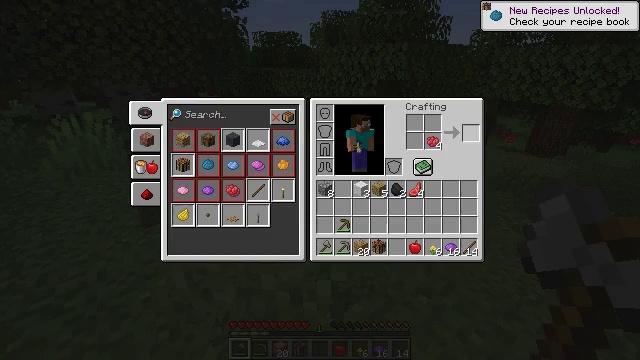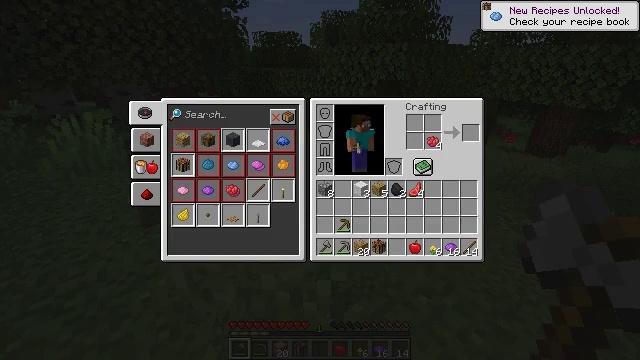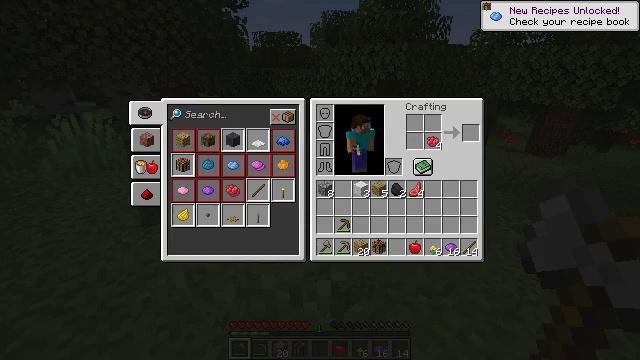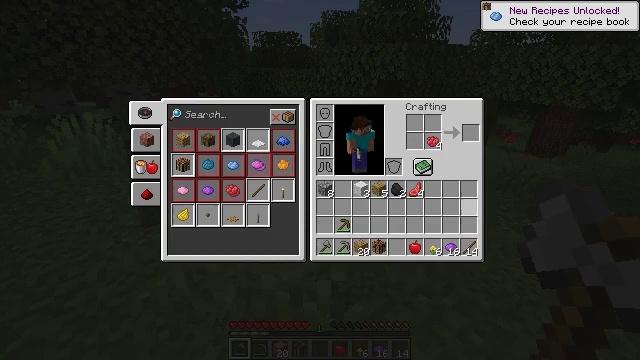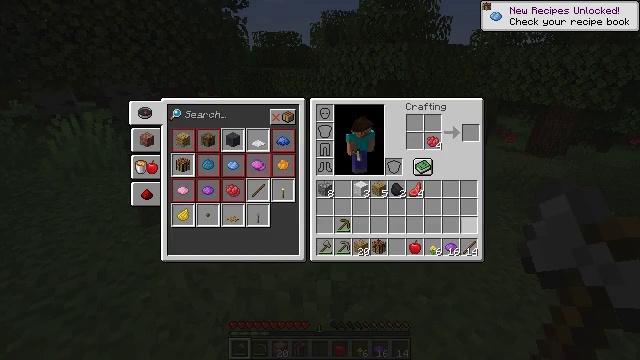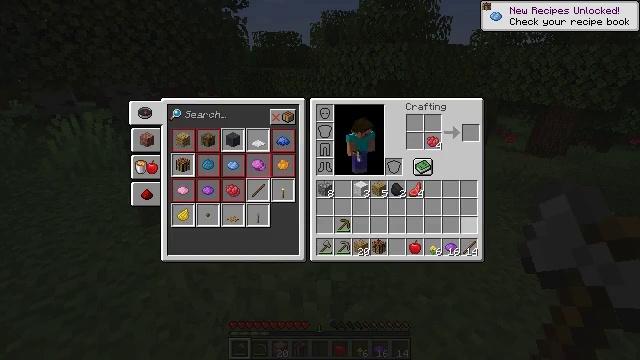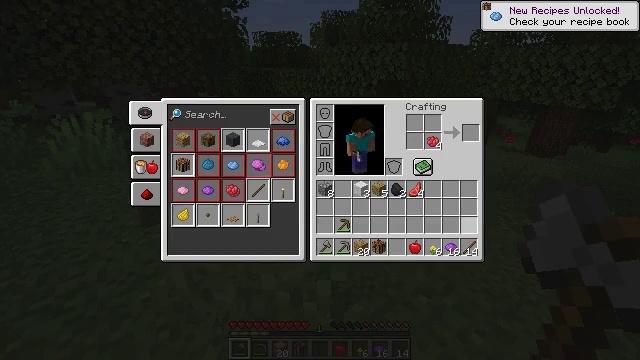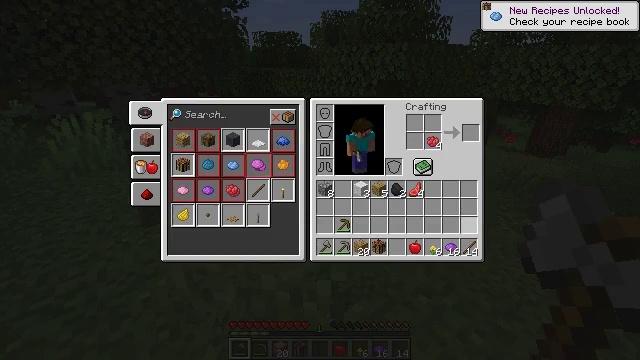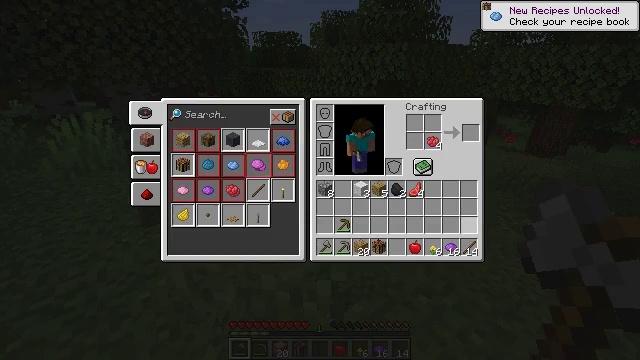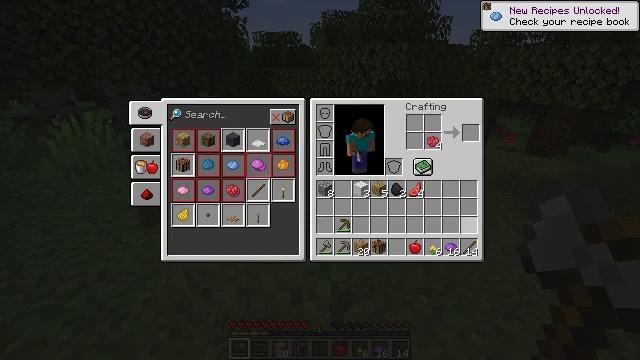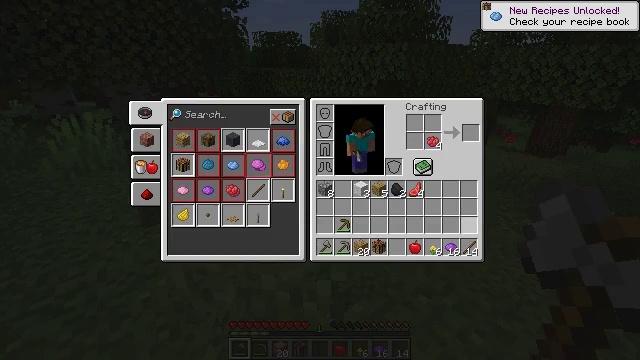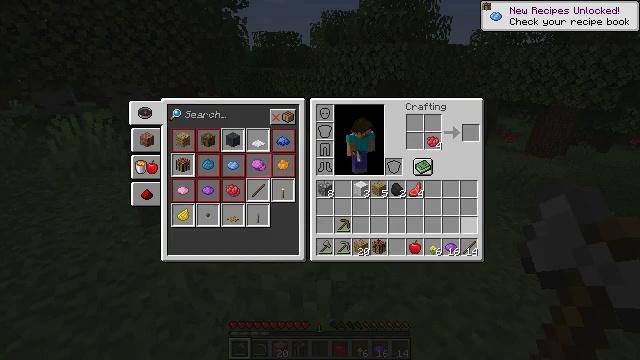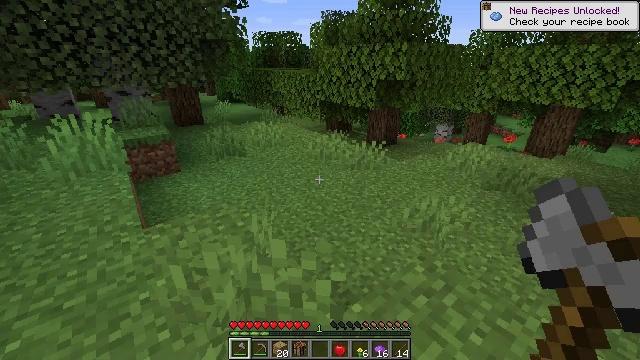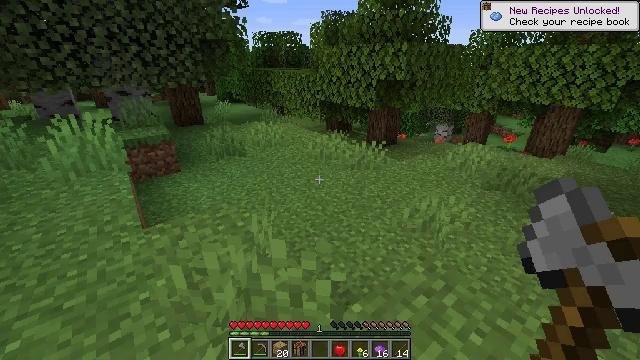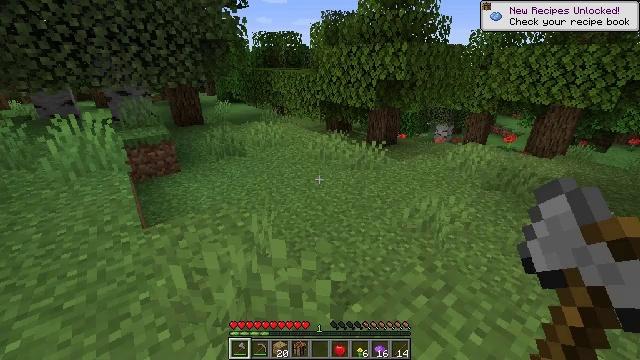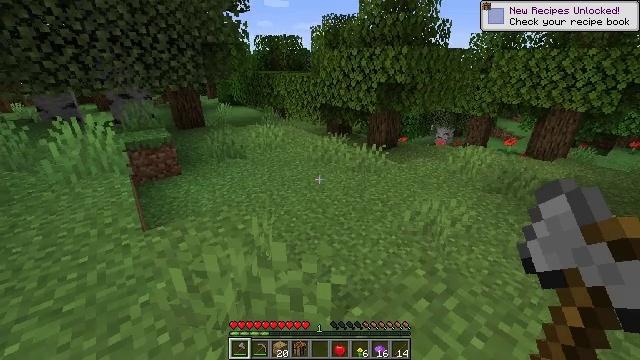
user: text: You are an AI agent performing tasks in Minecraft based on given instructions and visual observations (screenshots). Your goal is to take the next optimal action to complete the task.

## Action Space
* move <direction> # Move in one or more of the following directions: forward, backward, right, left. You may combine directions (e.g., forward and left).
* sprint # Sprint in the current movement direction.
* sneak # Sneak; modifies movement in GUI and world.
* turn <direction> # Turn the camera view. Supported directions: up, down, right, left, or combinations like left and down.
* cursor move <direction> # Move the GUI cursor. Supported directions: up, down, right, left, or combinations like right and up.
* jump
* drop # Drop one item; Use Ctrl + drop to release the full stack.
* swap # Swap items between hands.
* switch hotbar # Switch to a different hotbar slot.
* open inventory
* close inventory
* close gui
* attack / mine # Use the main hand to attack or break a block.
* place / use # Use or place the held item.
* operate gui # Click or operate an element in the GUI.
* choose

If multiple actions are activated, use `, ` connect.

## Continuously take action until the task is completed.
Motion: motion action
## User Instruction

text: Make yellow dye with materials in the crafting table.
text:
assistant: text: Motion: sneak, cursor move down, open gui
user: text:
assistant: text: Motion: cursor move down
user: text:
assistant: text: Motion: cursor move down
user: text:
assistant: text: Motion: cursor move down
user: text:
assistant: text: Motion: no_op
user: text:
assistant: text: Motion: no_op
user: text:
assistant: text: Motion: no_op
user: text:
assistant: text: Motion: no_op
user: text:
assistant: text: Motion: no_op
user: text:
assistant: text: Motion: no_op
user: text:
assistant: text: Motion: no_op
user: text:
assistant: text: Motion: no_op
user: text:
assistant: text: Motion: close gui
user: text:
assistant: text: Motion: no_op
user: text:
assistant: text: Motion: no_op
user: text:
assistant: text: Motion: no_op
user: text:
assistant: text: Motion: no_op
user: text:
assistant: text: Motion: no_op
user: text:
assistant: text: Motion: no_op
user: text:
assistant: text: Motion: turn up
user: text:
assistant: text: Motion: move forward, turn up
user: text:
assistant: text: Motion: move forward
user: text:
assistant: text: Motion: no_op
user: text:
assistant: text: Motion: move forward
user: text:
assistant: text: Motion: move forward
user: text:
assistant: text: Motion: move forward, turn up
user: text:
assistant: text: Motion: move forward
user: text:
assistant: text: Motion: move forward
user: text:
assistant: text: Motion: move forward
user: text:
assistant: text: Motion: move forward